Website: home-depot
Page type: billing-address
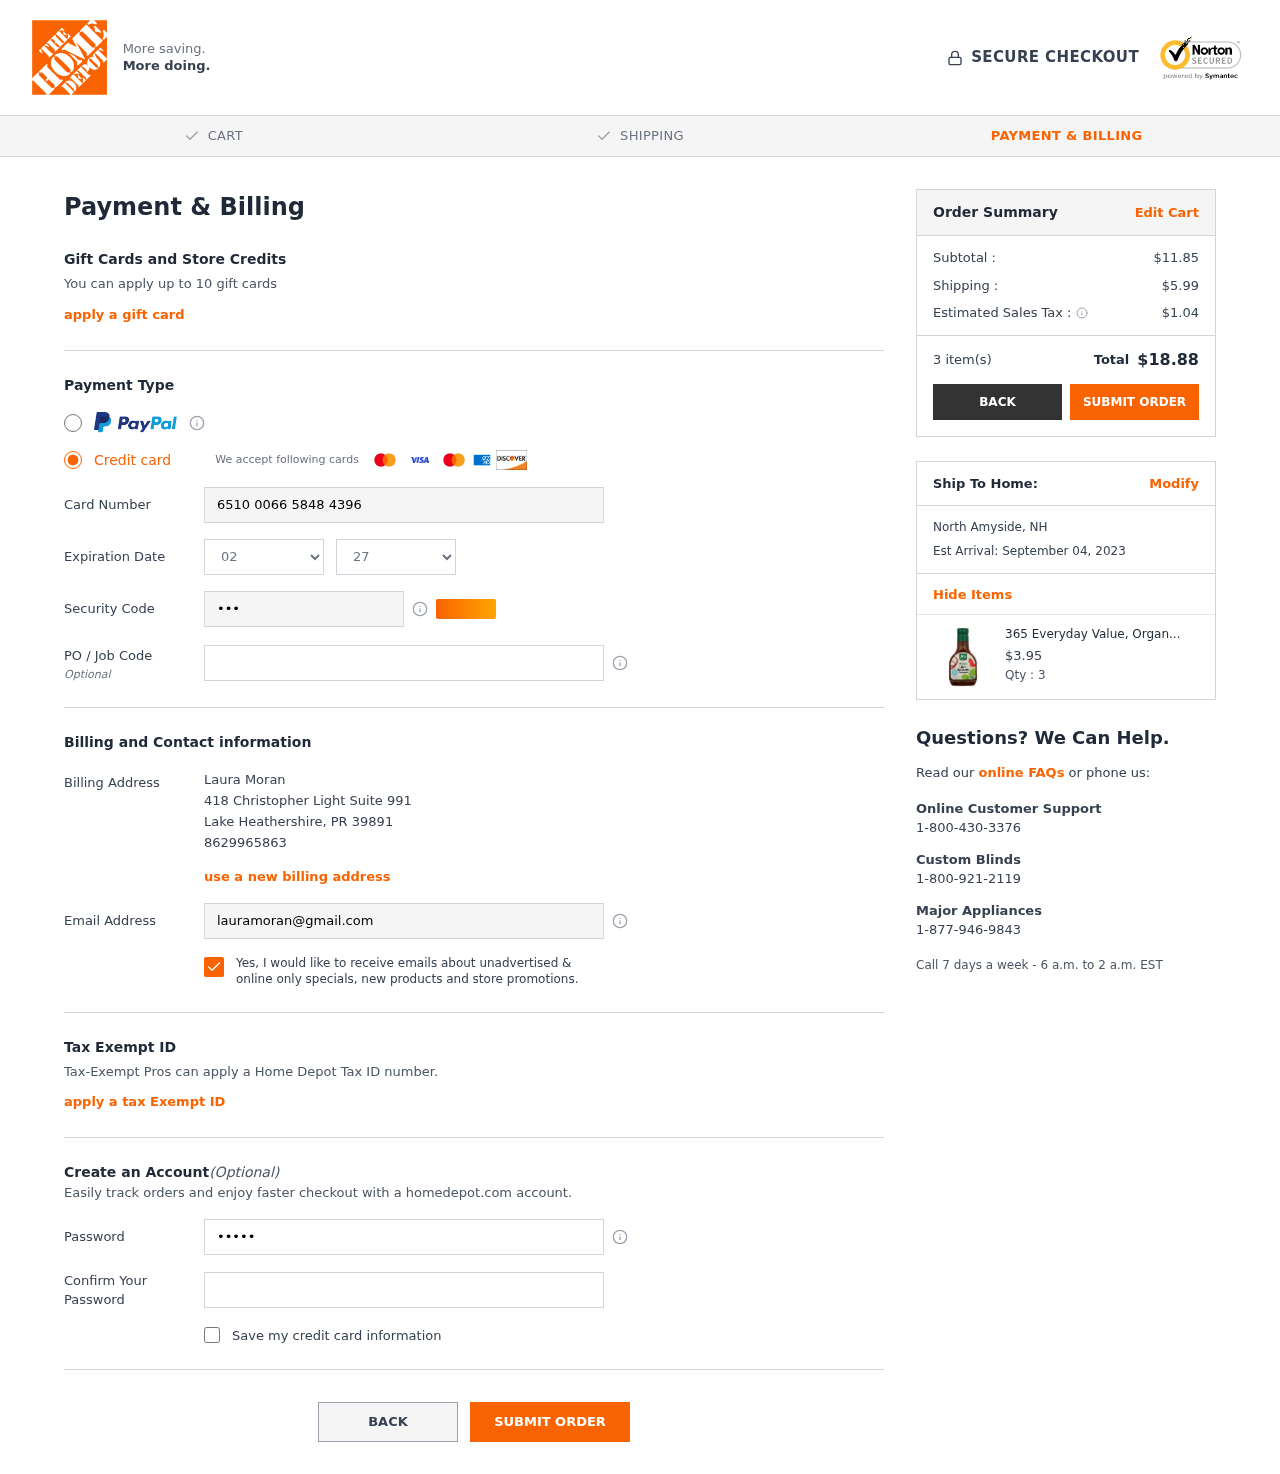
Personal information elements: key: PII_CARD_CVV
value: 300
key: PII_CARD_EXPIRY_MONTH
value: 02
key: PII_CARD_EXPIRY_YEAR
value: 27
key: PII_CARD_NUMBER
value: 6510 0066 5848 4396
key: PII_CITY
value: Lake Heathershire
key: PII_CITY2
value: North Amyside
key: PII_EMAIL
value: lauramoran@gmail.com
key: PII_FULLNAME
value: Laura Moran
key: PII_PHONE
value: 8629965863
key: PII_POSTCODE
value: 39891
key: PII_STATE_ABBR
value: PR
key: PII_STATE_ABBR2
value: NH
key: PII_STREET
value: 418 Christopher Light Suite 991
Product elements: key: PRODUCT1_NAME
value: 365 Everyday Value, Organic Light Balsamic Vinaigrette, 16 fl oz
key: PRODUCT1_PRICE
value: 3.95
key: PRODUCT1_QUANTITY
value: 3
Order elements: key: ORDER_SUBTOTAL
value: $11.85
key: ORDER_SHIPPING_COST
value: $5.99
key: ORDER_TAX
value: $1.04
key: ORDER_NUM_ITEMS
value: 3 item(s)
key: ORDER_TOTAL
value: $18.88
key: ORDER_DELIVERY_DATE
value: Est Arrival: September 04, 2023